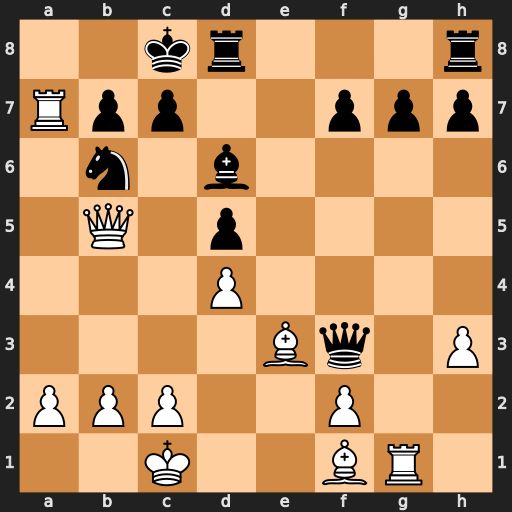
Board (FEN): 2kr3r/Rpp2ppp/1n1b4/1Q1p4/3P4/4Bq1P/PPP2P2/2K2BR1
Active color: w
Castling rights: -
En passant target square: -
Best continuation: Bg2 Qf5 Bxd5 Qxd5 Ra8+ Nxa8 Qxd5